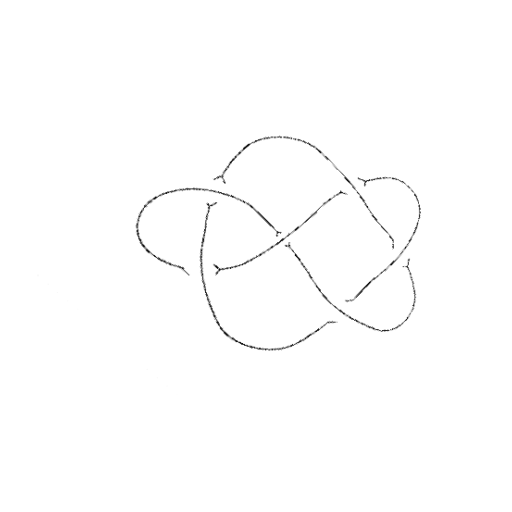
Crossing number: 6